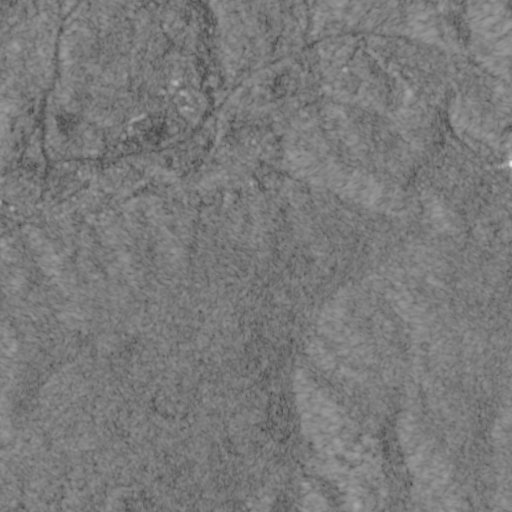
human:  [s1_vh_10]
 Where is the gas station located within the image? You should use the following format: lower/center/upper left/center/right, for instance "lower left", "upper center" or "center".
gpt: The gas station is located in the upper left of the image.
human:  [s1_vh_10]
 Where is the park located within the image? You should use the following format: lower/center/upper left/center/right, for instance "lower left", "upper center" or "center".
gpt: The park is located in the upper center of the image.
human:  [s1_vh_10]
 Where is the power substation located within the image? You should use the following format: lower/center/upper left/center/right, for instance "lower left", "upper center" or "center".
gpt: The power substation is located in the upper left of the image.
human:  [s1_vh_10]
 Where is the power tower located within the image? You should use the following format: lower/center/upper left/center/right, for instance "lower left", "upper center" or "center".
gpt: The power tower is located in the upper left of the image.
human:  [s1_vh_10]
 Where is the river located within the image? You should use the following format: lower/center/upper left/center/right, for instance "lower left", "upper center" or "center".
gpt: The river is located in the center left of the image.
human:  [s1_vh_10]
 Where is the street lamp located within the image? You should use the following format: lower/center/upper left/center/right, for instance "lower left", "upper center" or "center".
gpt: The street lamp is located in the upper left of the image.
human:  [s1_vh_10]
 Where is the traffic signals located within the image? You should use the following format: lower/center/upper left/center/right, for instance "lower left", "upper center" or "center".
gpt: The traffic signals is located in the upper left of the image.
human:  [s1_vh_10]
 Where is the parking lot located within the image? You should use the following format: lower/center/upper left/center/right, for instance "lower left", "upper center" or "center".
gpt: There is no parking lot in the image.

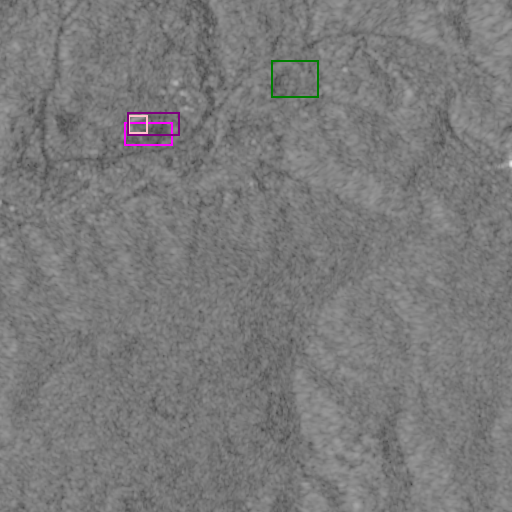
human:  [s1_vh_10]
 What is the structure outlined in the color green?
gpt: The structure outlined in green is a park.
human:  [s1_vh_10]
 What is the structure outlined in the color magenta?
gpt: The structure outlined in magenta is a parking lot.
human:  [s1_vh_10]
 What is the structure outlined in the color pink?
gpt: The structure outlined in pink is a building.
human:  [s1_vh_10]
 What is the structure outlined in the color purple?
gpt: The structure outlined in purple is a building.
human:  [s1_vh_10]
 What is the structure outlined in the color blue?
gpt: There is no blue outline.